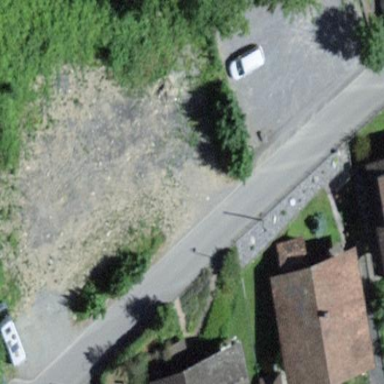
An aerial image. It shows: Street-side parking area.